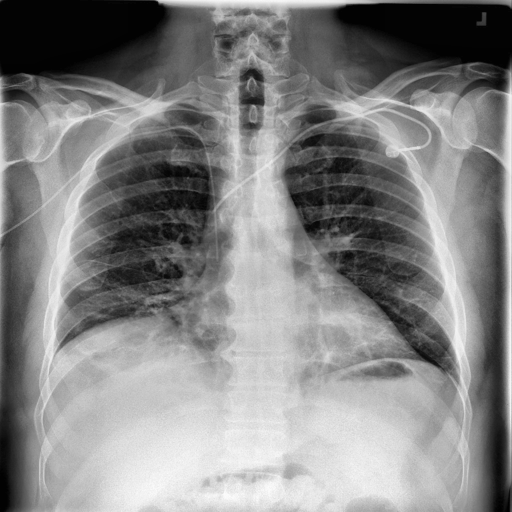
Finding: NORMAL